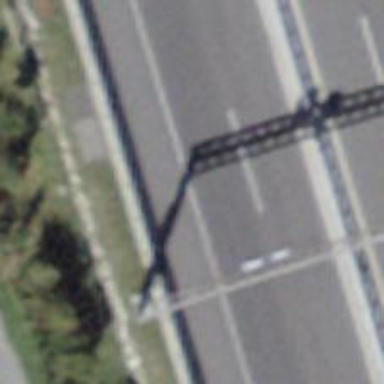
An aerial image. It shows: Gantry structure.